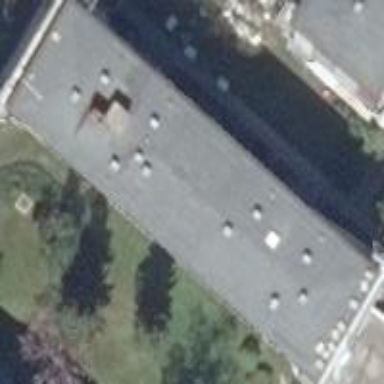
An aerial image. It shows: Apartment building with flat roof.